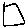
Label: square